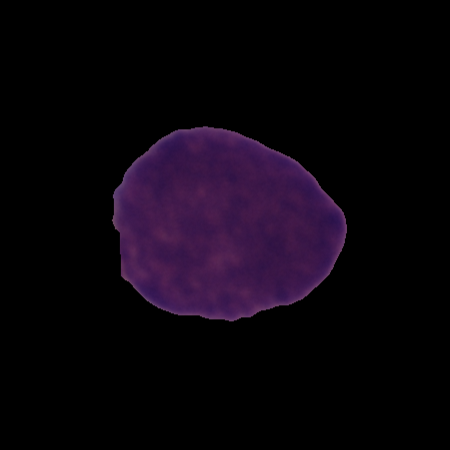
Label: cancer